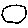
Label: circle